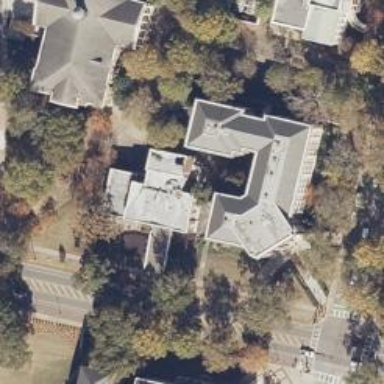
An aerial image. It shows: View of university building.